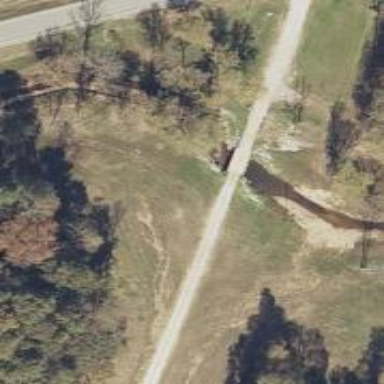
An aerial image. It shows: Residential road with bridge.